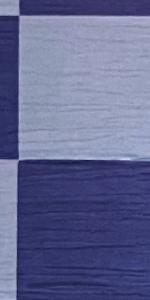
Label: Empty